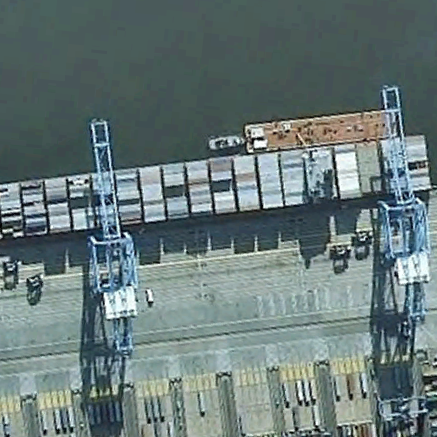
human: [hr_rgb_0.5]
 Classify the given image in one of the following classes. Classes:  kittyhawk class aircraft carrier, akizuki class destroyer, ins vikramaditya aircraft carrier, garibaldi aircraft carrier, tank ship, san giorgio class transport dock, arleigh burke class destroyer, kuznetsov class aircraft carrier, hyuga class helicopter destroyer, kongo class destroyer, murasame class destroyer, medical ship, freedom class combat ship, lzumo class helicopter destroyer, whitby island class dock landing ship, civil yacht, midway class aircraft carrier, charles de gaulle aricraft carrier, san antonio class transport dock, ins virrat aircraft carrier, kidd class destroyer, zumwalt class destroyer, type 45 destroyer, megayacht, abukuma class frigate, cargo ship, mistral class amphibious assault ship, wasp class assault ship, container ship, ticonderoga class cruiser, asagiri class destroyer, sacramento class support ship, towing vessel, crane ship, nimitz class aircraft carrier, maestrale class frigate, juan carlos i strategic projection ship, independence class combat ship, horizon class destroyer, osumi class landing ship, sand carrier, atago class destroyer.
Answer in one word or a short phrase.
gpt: Container ship